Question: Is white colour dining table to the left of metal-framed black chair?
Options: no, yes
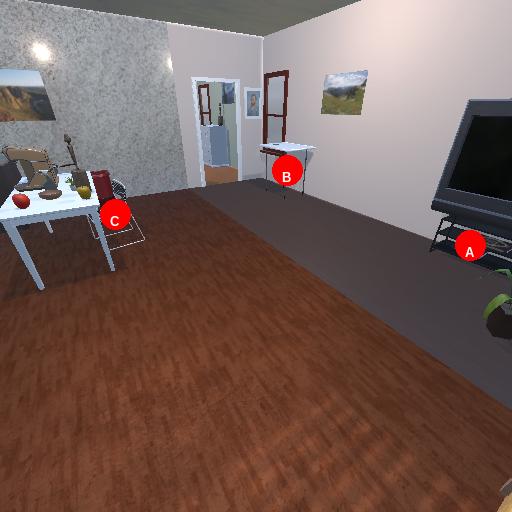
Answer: no